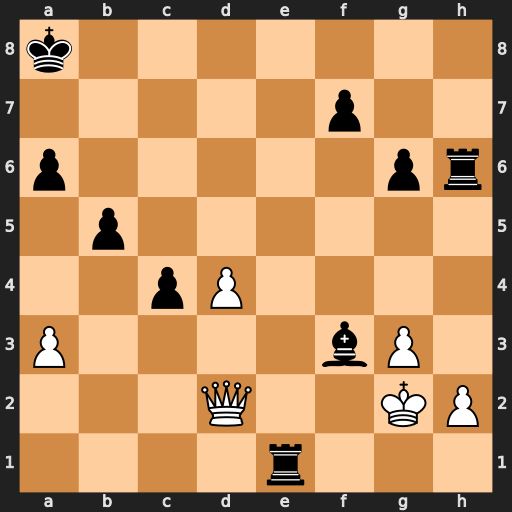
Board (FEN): k7/5p2/p5pr/1p6/2pP4/P4bP1/3Q2KP/4r3
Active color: w
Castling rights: -
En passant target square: -
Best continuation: Kxf3 Re8 Qxh6